Question: I use a Facebook sample app ('SessionLoginSample') to understand how to log into Facebook. My Facebook SDK is latest -- <URL>. When I have the Facebook app installed, I can log in without any problems.
The problem is when I uninstall my Facebook app and re-install the sample (so it doesn't log in automatically). I try to log in but I can see only a white empty dialog. The only option I have is to close it. Even if I wait 10-15 minutes, the dialog doesn't change.

I tried to debug the Facebook SDK but I couldn't find what's causing the error.
I tested this on LG-E610 (4.0.3) and HTC Sensation (4.0.3).
Is this facebook sdk error or I'm doing something wrong?
I tested this issue again 10 days later in the same coditions and everything seems to work as expected.
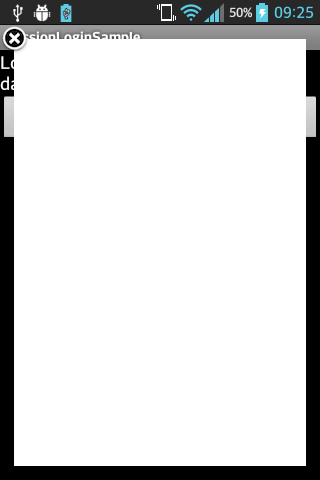
Answer: The problem might not be on your side! I have encountered a situation where one and the same request to Facebook would be answered as expected or with an "Internal Server Error 500" depending on my IP (IP/User agent to be exact).
You can be quite certain that nothing is wrong with your configuration and application when:
1. Your app works from another network (i.e. another IP)
2. When the sample app from Facebook (i.e. HelloFacebookSample) runs into the same problem. For Android see: http://developers.facebook.com/docs/getting-started/facebook-sdk-for-android/3.0/ For iOS see: http://developers.facebook.com/docs/getting-started/facebook-sdk-for-ios/
My suspicion is that Facebook puts certain IP/user agent combinations in a temporary black list. The problem is that their generic 500 response is not helpful.
For another reported case see my question at <URL>